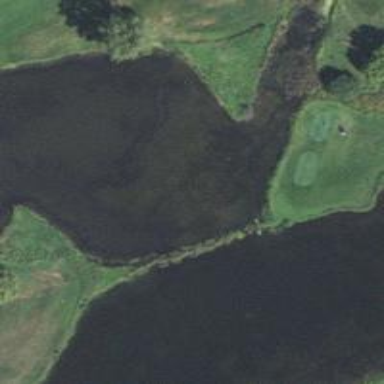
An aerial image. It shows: Picturesque scene of golf course with lateral water hazard.